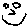
Label: smiley face